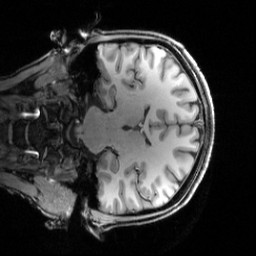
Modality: T1w
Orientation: coronal
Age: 24
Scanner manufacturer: siemens
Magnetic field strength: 3 T
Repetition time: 2.5 s
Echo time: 0.00444 s